Aerial crown-view tile of a tropical tree (Barro Colorado Island, Panama), acquired 20250715:
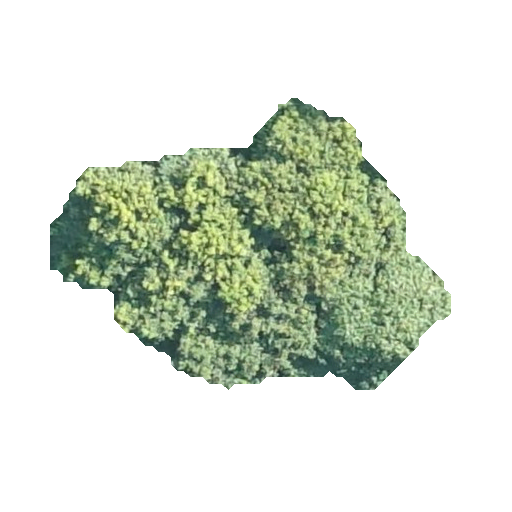
Species: Protium stevensonii
GBIF accepted scientific name: Tetragastris panamensis
Crown area: 110.789 m²